Aerial crown-view tile of a tropical tree (Barro Colorado Island, Panama), acquired 20250217:
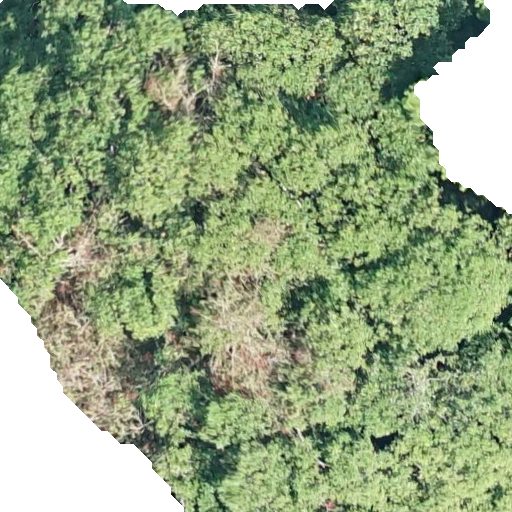
Species: Hieronyma alchorneoides
GBIF accepted scientific name: Hieronyma alchorneoides
Crown area: 391.331 m²